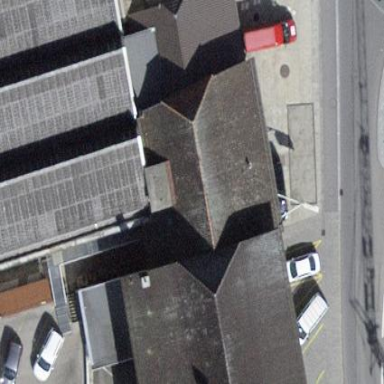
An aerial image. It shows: Manufacturing building.